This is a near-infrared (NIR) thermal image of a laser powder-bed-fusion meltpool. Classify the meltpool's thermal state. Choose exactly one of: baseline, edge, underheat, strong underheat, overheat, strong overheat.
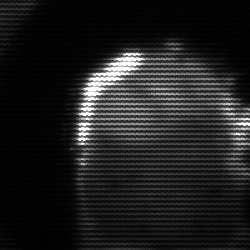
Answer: baseline